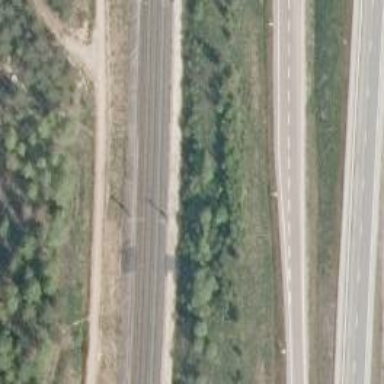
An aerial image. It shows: Railway track with continuous electrified contact line.